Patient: sex F, age 31
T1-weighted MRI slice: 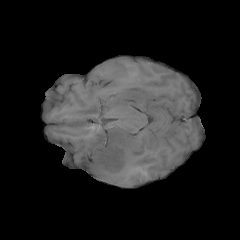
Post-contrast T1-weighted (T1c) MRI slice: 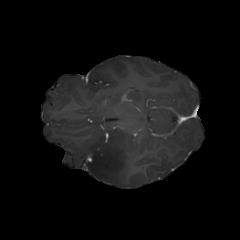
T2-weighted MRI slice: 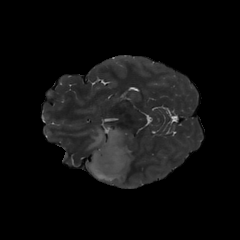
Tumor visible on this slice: yes
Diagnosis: Astrocytoma, IDH-mutant
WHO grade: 2